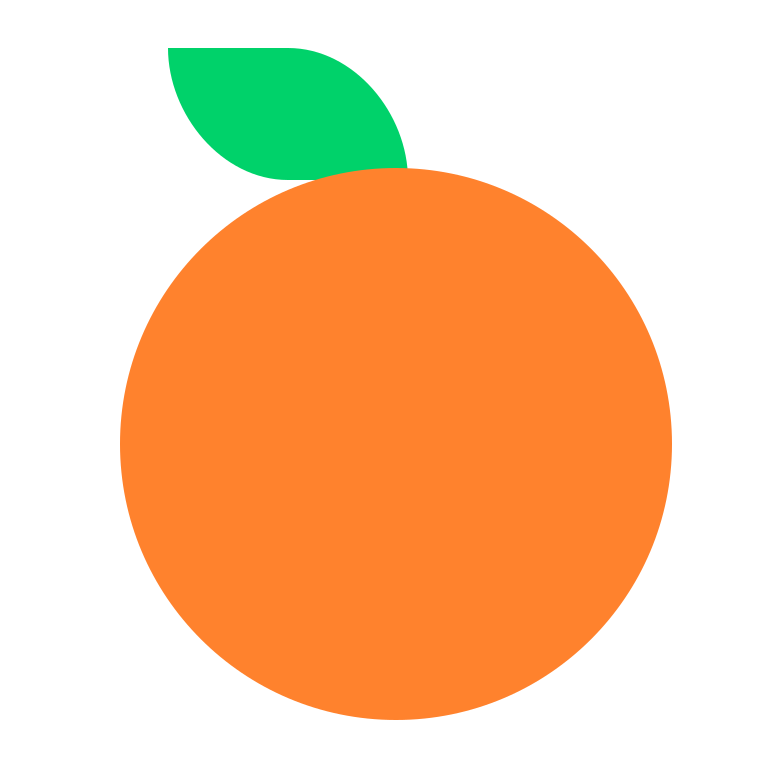
tangerine flat